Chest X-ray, PA view. Patient: 60 years old, sex M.
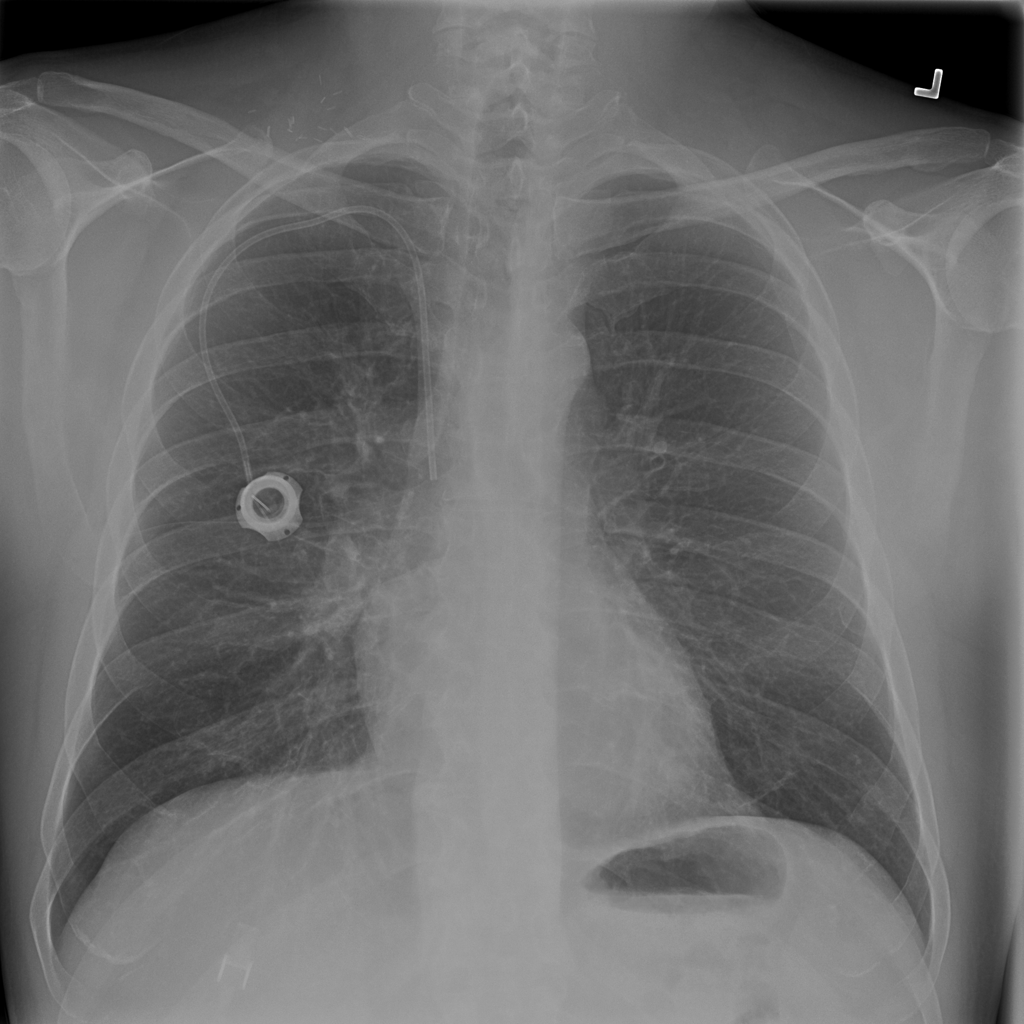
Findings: No Finding